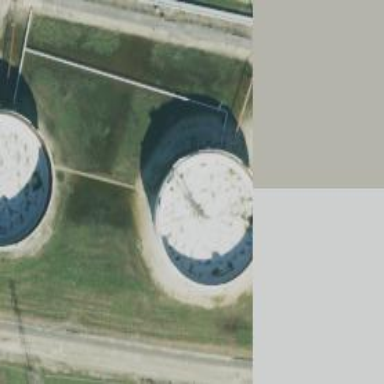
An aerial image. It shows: Building with storage tank.